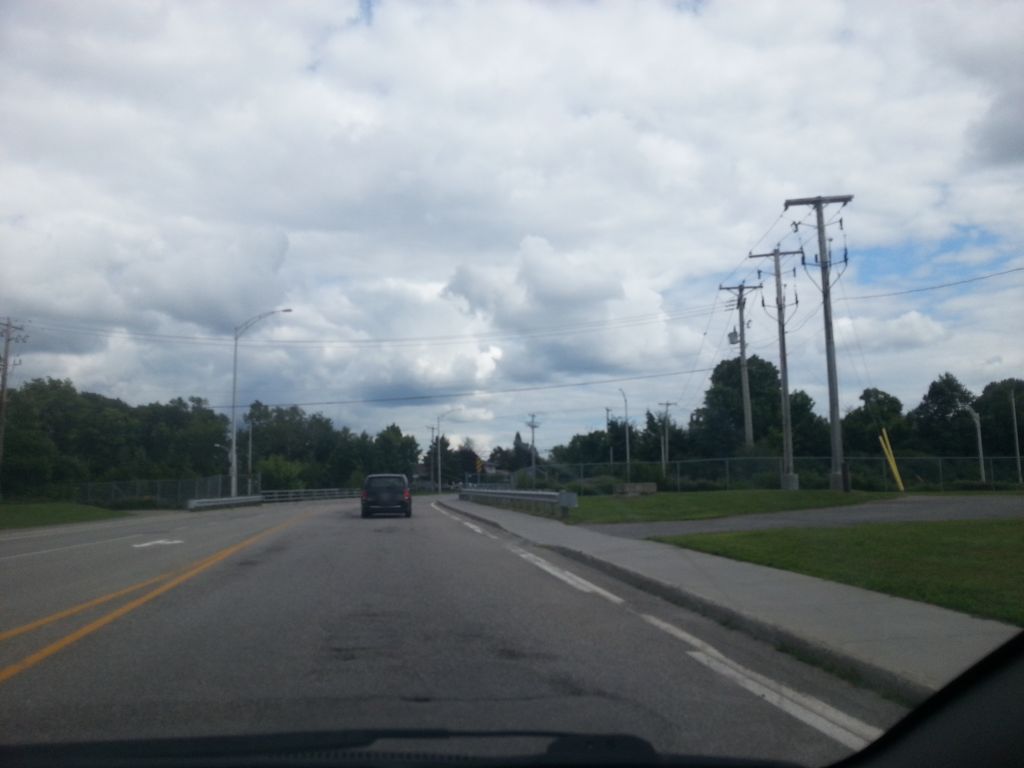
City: ottawa-gatineau